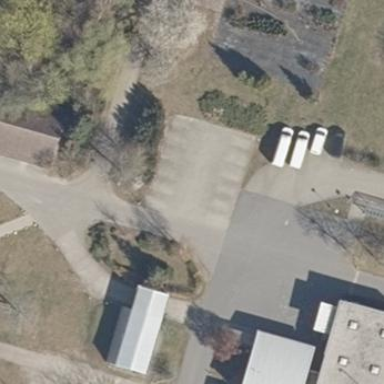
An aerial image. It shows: Parking area with surface.